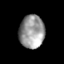
Tissue: skin
Cell type: Epithelial cells
Senescence score: 0.2452
Nuclear area (px): 820
Mean DAPI intensity: 152.201